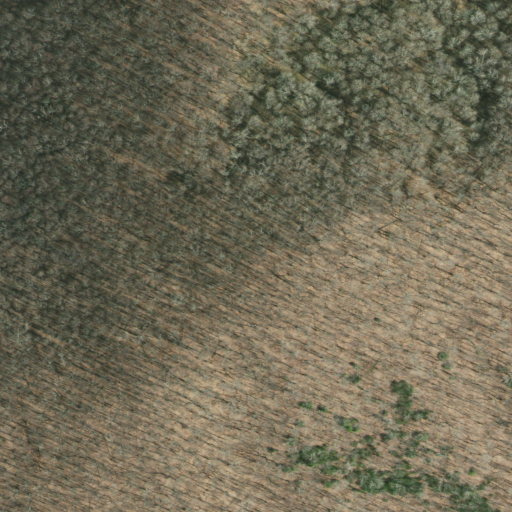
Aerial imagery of mountain in Tennessee named Strawberry Mountain containing deciduous forest and shrub